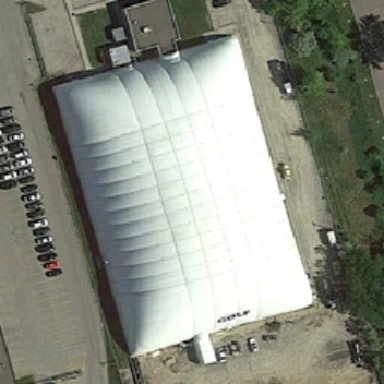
Some cars and green trees are on both sides of the white rectangular central building .